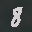
Label: 8